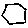
Label: hexagon